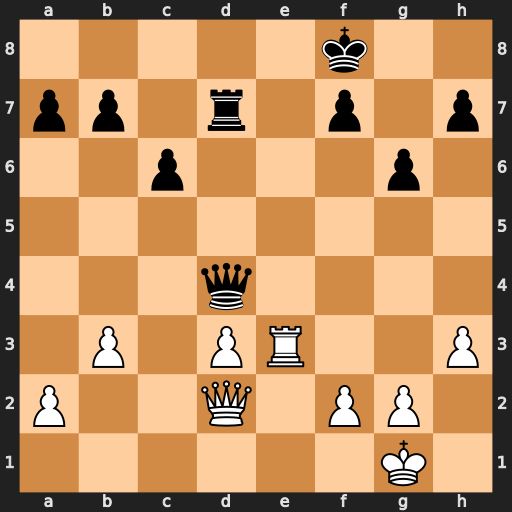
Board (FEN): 5k2/pp1r1p1p/2p3p1/8/3q4/1P1PR2P/P2Q1PP1/6K1
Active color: w
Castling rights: -
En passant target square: -
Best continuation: Re4 Qf6 Qh6+ Qg7 Re8+ Kxe8 Qxg7